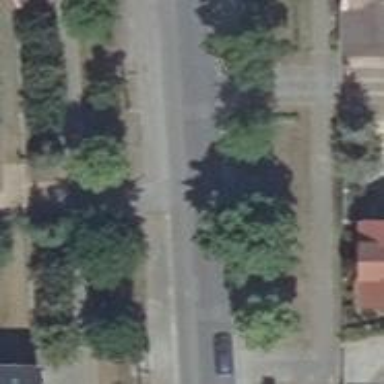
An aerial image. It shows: Asphalt road classified as tertiary.